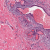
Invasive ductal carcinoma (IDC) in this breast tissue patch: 0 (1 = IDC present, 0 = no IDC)